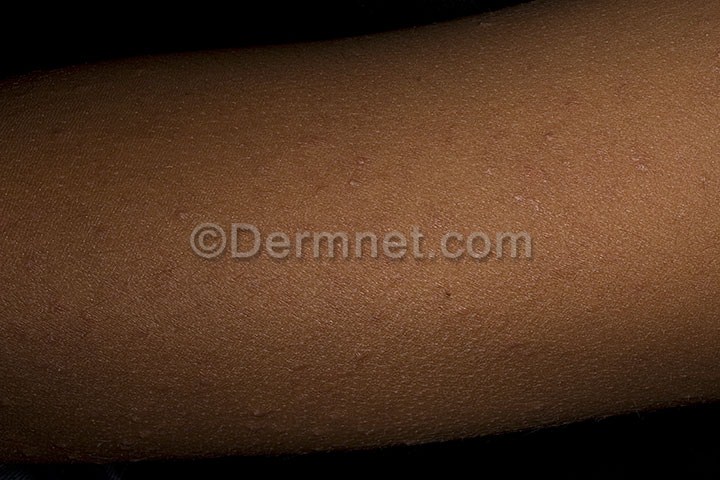
Disease: Atopic Dermatitis Photos